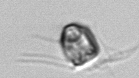
Label: Pyramimonas_morphotype1